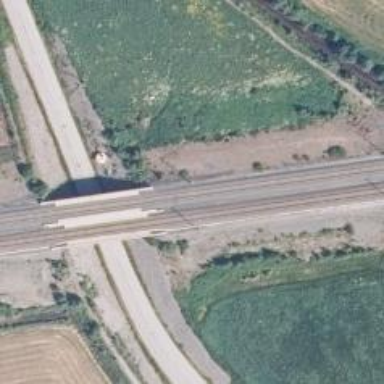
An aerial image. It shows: Bridge carrying railway with continuous electrified contact lines.